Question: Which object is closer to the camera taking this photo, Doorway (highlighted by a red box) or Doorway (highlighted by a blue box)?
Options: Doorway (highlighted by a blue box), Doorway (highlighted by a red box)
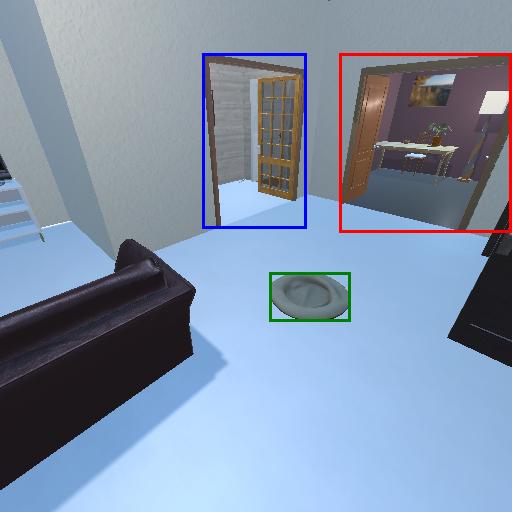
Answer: Doorway (highlighted by a blue box)